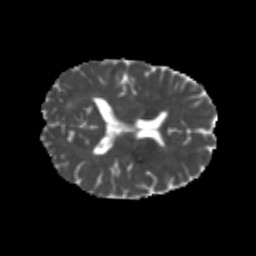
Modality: MD
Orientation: axial
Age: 21
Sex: male
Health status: healthy
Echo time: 0.074 s